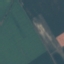
Land use / land cover: AnnualCrop